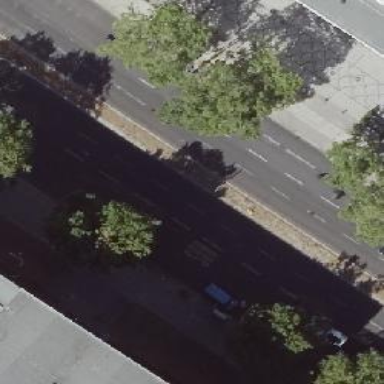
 there is bus lane and shared bus and cycle lane."